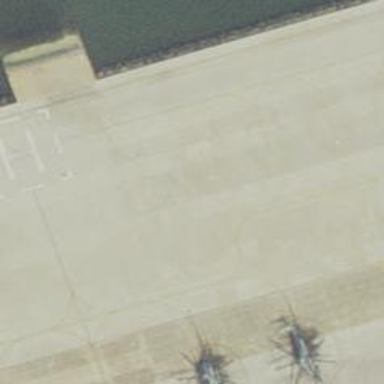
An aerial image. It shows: Image of taxiway at airport.